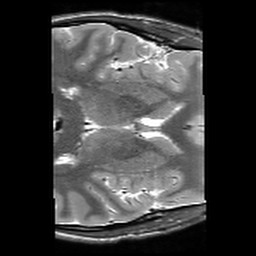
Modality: T2w
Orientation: axial
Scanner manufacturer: siemens
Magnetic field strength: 3 T
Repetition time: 10.64 s
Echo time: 0.05 s